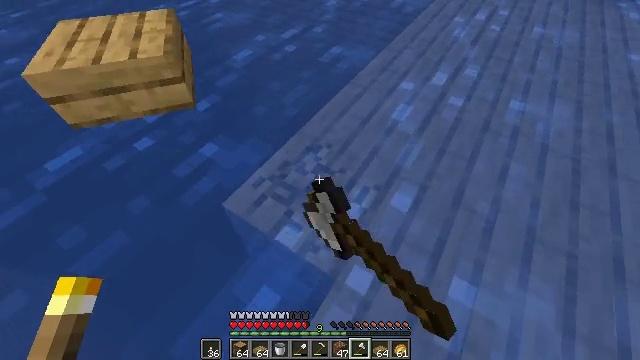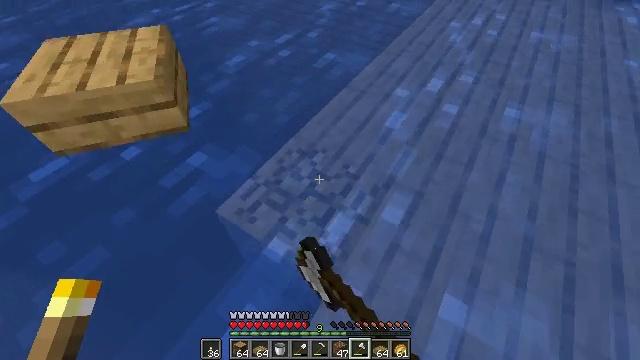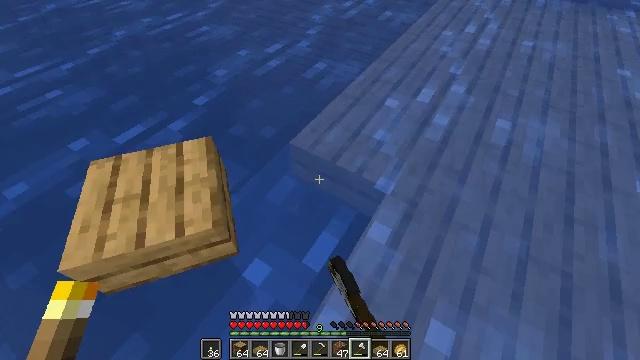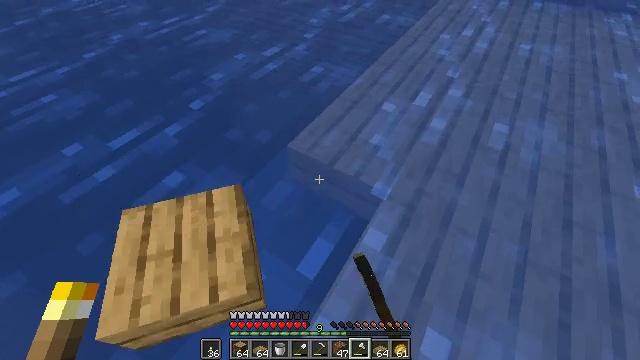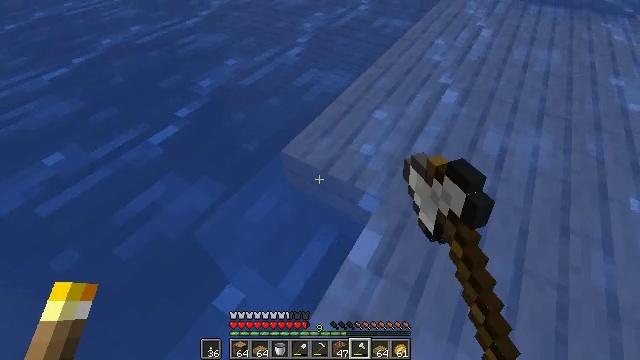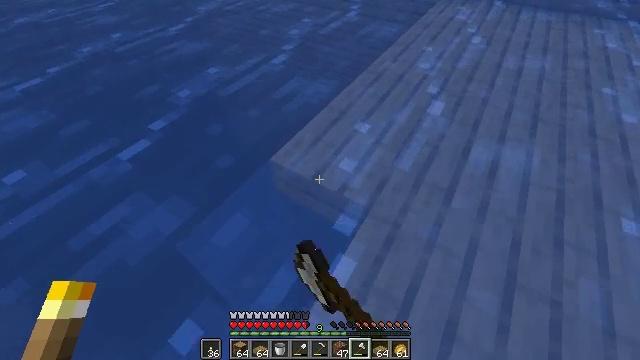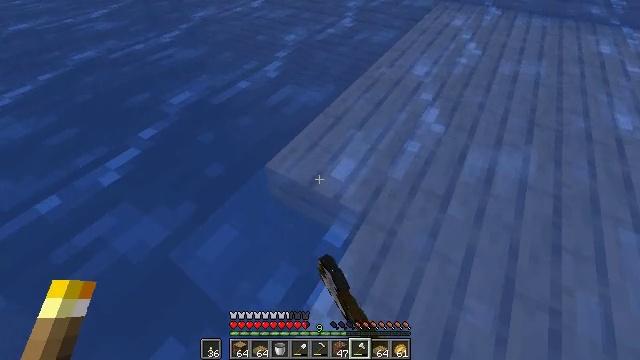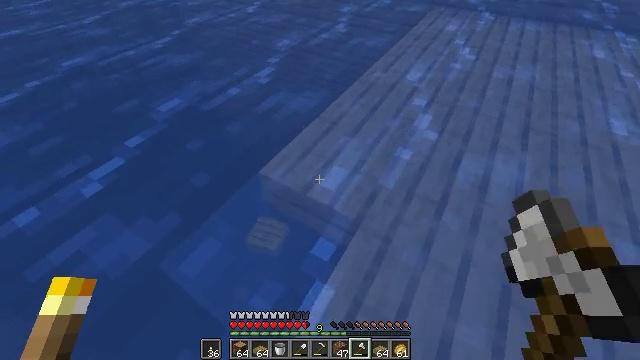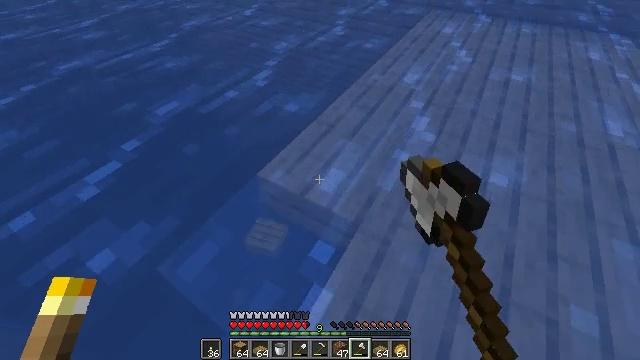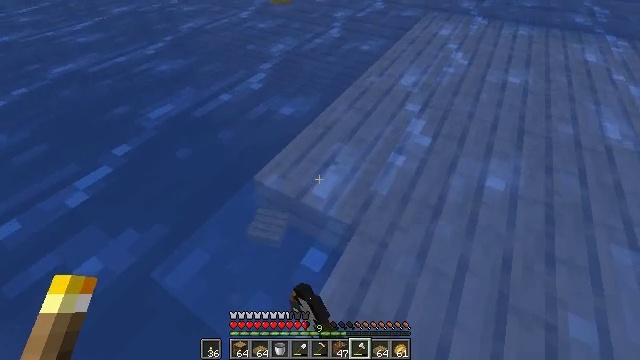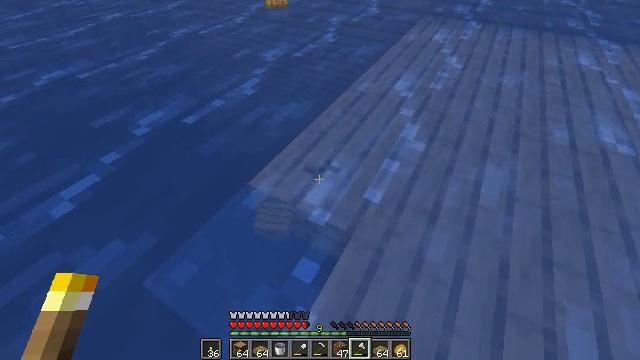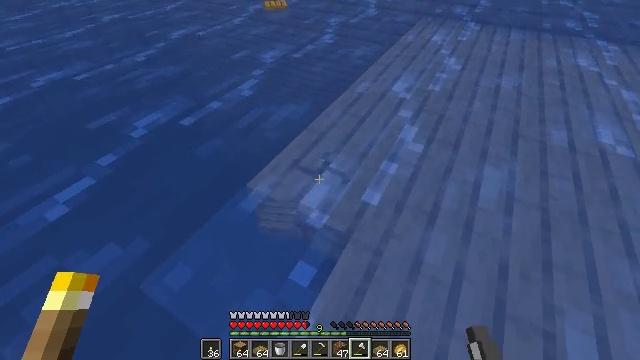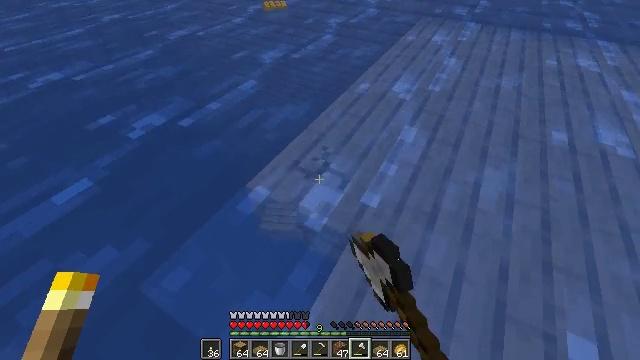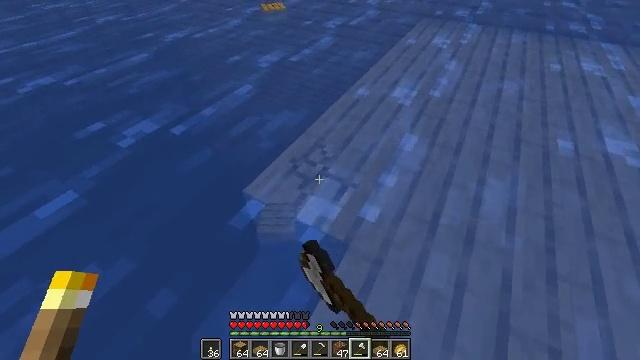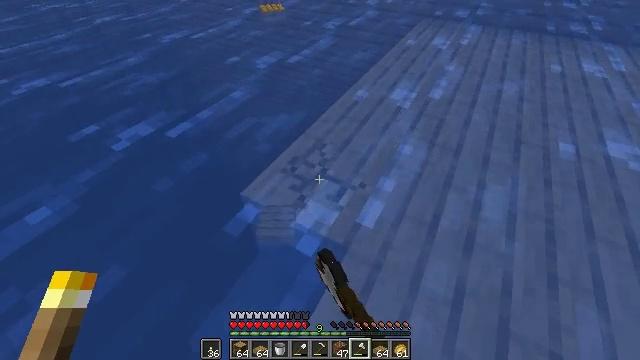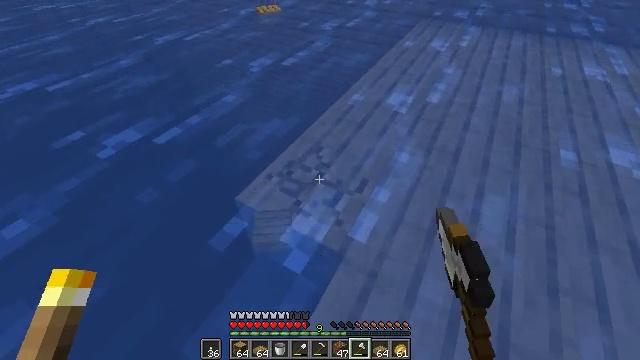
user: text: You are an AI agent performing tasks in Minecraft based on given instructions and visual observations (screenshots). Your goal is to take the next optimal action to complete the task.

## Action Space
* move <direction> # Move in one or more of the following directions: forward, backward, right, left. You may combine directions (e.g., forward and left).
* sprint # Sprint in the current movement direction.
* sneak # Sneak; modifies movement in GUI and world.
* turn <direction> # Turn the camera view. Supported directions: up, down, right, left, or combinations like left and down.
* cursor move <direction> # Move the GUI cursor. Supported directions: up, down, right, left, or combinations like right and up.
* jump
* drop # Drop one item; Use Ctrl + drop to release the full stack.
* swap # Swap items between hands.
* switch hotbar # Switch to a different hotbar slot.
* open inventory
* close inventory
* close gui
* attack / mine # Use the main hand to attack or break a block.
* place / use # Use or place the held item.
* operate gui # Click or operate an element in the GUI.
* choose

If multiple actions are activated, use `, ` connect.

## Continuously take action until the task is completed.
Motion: motion action
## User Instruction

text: Break the oak slab to get it back.
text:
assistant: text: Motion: move forward and move right, attack / mine
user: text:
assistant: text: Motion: move forward and move right, attack / mine
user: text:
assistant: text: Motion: move forward and move right, attack / mine
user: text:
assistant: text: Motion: move forward and move right, attack / mine
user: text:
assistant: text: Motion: attack / mine
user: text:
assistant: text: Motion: attack / mine
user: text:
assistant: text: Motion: attack / mine
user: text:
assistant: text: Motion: attack / mine
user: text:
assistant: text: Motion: attack / mine
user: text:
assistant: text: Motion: attack / mine
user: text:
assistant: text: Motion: attack / mine
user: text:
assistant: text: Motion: move forward, attack / mine
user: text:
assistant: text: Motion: move forward, attack / mine
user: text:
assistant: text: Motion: move forward and move right, attack / mine
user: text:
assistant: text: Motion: move forward and move right, attack / mine
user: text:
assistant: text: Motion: move forward and move right, attack / mine
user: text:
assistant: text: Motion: attack / mine
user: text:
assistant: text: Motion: attack / mine
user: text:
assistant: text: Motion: attack / mine
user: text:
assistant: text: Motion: attack / mine
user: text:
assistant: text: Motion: move forward and move right, attack / mine
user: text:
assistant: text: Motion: move forward and move right, attack / mine
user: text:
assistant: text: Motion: move forward and move right, attack / mine
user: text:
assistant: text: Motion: move forward and move right, attack / mine
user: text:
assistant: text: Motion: move forward and move right, attack / mine
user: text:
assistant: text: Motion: move forward and move right, attack / mine
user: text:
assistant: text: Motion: move forward, attack / mine
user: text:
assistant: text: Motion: attack / mine
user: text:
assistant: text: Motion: attack / mine
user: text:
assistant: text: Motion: attack / mine